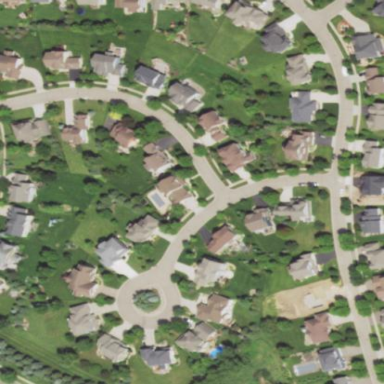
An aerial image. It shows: This residential area consists of single-family homes.